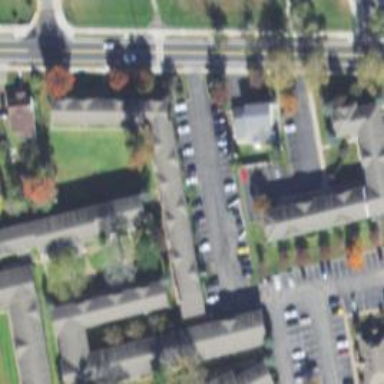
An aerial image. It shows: Commercial building.